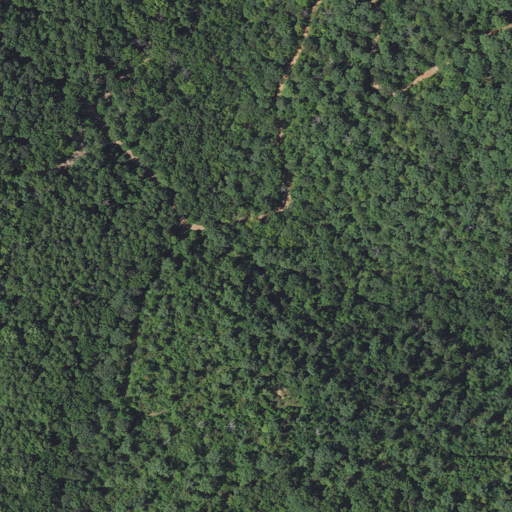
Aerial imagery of valley in Arkansas named Stringum Hollow containing deciduous forest, mixed forest, and evergreen forest